Question: I'm configuring LDAP authentication in TeamCity 7.1.2 in a Windows domain (Active Directory).
Basically it works (I can log in with my domain user!), but every user in the whole company can log in.
--> Now I'm trying to restrict access to the developers only.
I found <URL> in the TeamCity docs:
'''
# filtering only users with specified name and belonging to LDAP group "Group1" with DN "CN=Group1,CN=Users,DC=example,DC=com"
teamcity.users.login.filter=(&(sAMAccountName=$capturedLogin$)(memberOf=CN=Group1,CN=Users,DC=example,DC=com))
'''
So I just need to replace 'CN=Group1,CN=Users,DC=example,DC=com' with the the LDAP group where my user is.
But querying LDAP is completely new to me, so I'm not able to figure out the right syntax.
My user is here:

So it's:
'''
CompanyName.de/CompanyName/IT/Entwickler/
'''
"CompanyName", "IT" and "Entwickler" are organizational units.
I understand that the syntax would be:
'''
OU=Entwickler,OU=IT,OU=CompanyName,DC=CompanyName,DC=de
'''
When I put that into TeamCity's config file, I can't log in and TeamCity writes this to its log files:
> Search in LDAP: base='DC=CompanyName,DC=de', filter='(&(sAMAccountName=MyUser)(memberOf=OU=Entwickler,OU=IT,OU=CompanyName,DC=CompanyName,DC=de))', scope=2, attributes=[sAMAccountName, distinguishedName] resulted in error
and:
> Login for user "MyUser" failed: javax.security.auth.login.LoginException: [LDAP: error code 32 - 0000208D: NameErr: DSID-031001CD, problem 2001 (NO_OBJECT), data 0, best match of:
'DC=CompanyName,DC=de'
What am I doing wrong?
<URL>
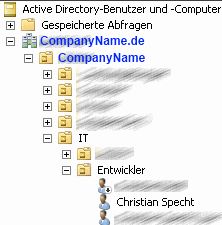
Answer: memberOf is looking for a group, not an OU. You should create a group to restrict access, add the appropiate users to the group, and specify the group's distinguished name in the filter. You should note that the simple 'memberOf={DN}' filter does not take into account nested group membership.
Edit:
If you really want to restrict it to users in the OU, then you need to change the base DN of the search to the OU, and take out the memberOf parameter to the search.